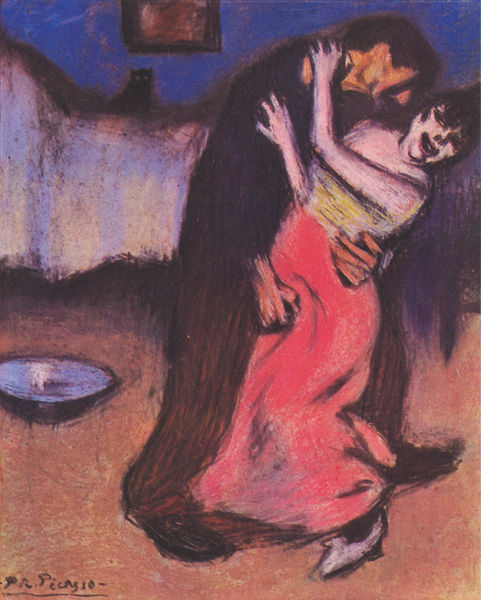
Titel: Brutale Umarmung
Künstler: Pablo Ruiz Picasso
Standort: Basel
Institution: Sammlung Galerie Beyeler
Schlagwörter: blau, gemälde, hand, himmel, mann, nackt, schatten, weiß, gelb, stadt, bewegung, braun, frau, hintergrund, kleid, kreide, licht, mund, nacht, ohr, pastell, raum, schwarz, symbol, zeichnung, zimmer, blick, rot, tier, expressionismus, malerei, rock, tanz, anzug, wand, arm, arme, augen, falten, gesicht, schale, schüssel, stehen, teller, bild, hals, hände, möbel, signatur, boden, paar, tanzen, rosa, schultern, kuss, küssen, liebe, sofa, schuhe, moderne, mauer, violett, tapete, finster, glanz, bett, laken, freude, lachen, umarmen, katze, eng, haustier, kater, milch, sex, schritt, schuh, kätzchen, verführung, verschwommen, finsternis, anzüglich, picasso, versuchung, gier, ekstase, heben, lust, schu, geln, armut, tango, spaß, abwehr, abwehren, pott, vorspiel, blaue periode, anonym, eichnung, pablo, extase, pablo picasso, verlangen, anmache, finsterniss, lusdt, promiskuitiv, promiskuität, unsittlich